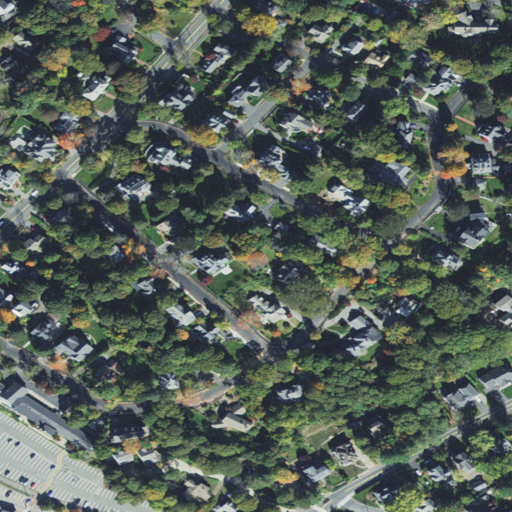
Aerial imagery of mountain in Massachusetts named Merriam Hill containing low intensity development, medium intensity development, open development, and high intensity development